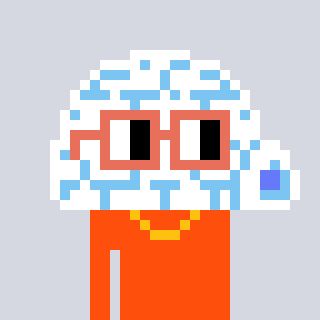
a pixel art character with square orange glasses, a igloo-shaped head and a orange-colored body on a cool background